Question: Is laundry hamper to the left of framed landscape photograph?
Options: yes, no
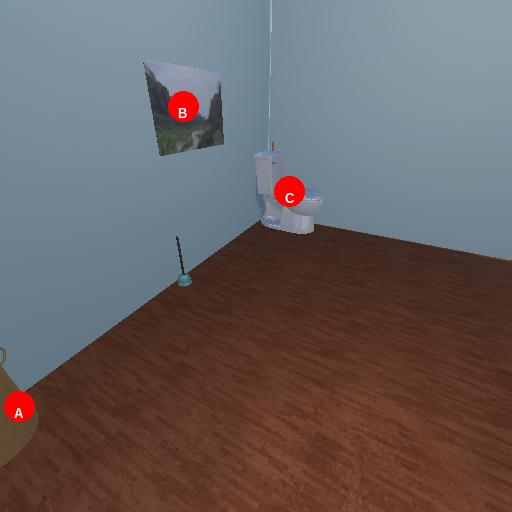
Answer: yes